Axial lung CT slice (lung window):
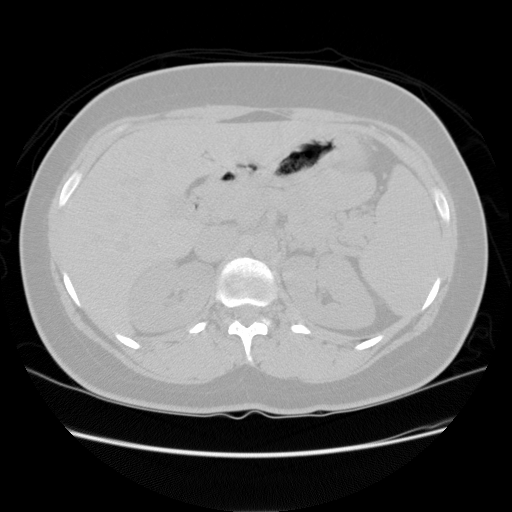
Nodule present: no